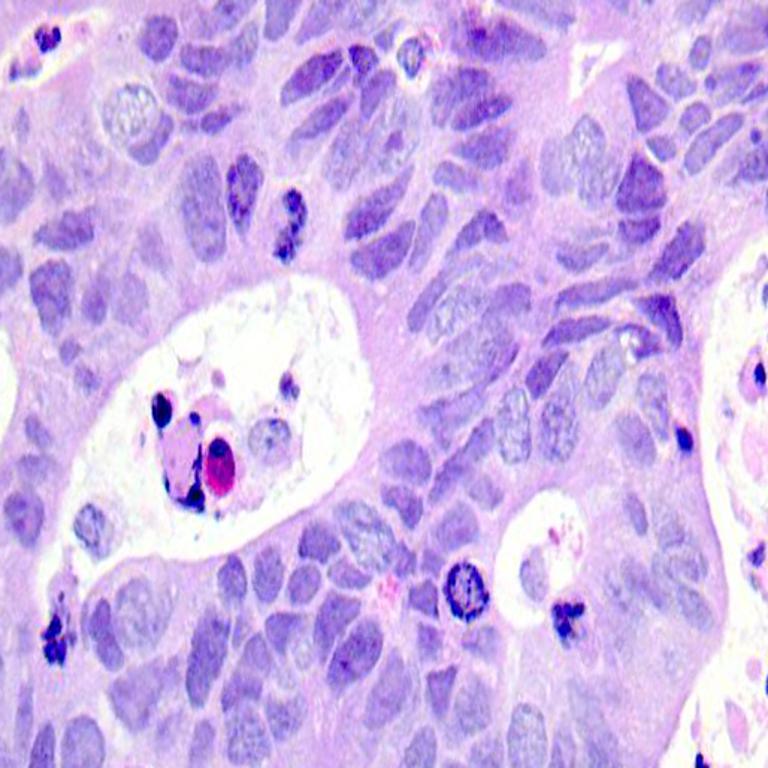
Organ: colon
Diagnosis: adenocarcinomas